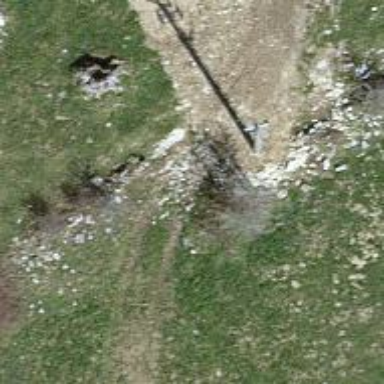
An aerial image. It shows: Pole with three cables attached.